Question: I am using 'codesign' with '--deep' option.

'''
/usr/bin/codesign --verbose --force --sign "Developer ID Application: myCompany" --deep myApp.app
'''
on 10.8 its working fine
'''
$ codesign -vvv myApp.app
myApp.app: valid on disk
myApp.app: satisfies its Designated Requirement
'''
But on 10.9 i am getting 'nested code is modified or invalid'.
'''
$ codesign -vvv myApp.app
myApp.app: nested code is modified or invalid
file modified: myApp.app/Contents/MacOS/SecondUtility
'''
I have two executable in MacOS folder, one is from build phase(Destination: executables)
'''
$codesign -vvv myApp.app/Contents/MacOS/SecondUtility
myApp.app/Contents/MacOS/SecondUtility: valid on disk
myApp.app/Contents/MacOS/SecondUtility: does not satisfy its designated Requirement
'''
<URL> with the code sign shell command is also not working for me.
Can anyone please help me out?
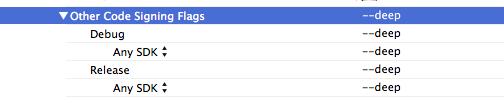
Answer: After creating build in Xcode 5, again code sign SecondUtility and myApp.app.
'''
sudo /usr/bin/codesign --verbose --force --sign "Developer ID Application: myCompany" myApp.app/Contents/MacOS/SecondUtility
sudo /usr/bin/codesign --verbose --force --sign "Developer ID Application: myCompany" myApp.app
'''
Now its working fine.
Run Script with the code sign shell command is not working for me.
Have a look at <URL>
Beginning with OS X version 10.9.5, there will be changes in how OS X recognizes signed apps
<URL> according to the expectations for OS X version 10.9 or later:
- - -